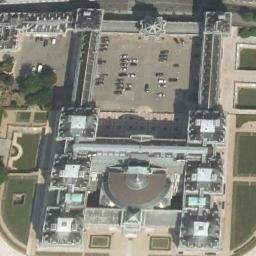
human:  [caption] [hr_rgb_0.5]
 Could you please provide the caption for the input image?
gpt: The palace has a semi-circular palace, A tower, Some palaces and courtyards and some cars parked in a courtyard .

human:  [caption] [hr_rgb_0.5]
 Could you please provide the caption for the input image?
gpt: The palace is on the open place next to the parking lot .

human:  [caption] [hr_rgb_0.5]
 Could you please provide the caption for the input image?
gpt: There are a lot of cars beside the palace .

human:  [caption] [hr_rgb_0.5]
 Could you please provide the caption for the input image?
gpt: There are many trees around the palace .

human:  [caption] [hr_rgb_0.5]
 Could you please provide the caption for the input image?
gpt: There are some green lawns beside the palace .